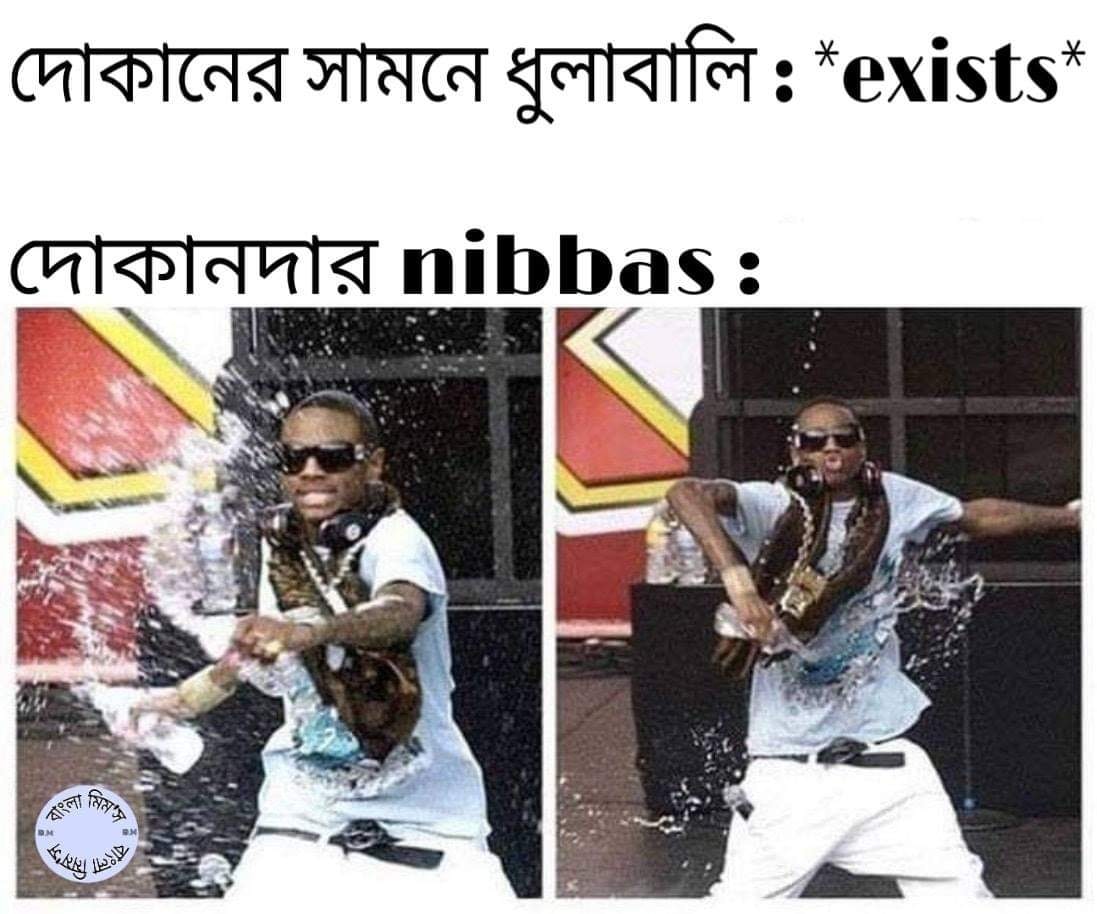
Caption: দোকানের সামনে ধুলাবালিঃ *exists*  দোকানদার nibbas:
Label: non-hate